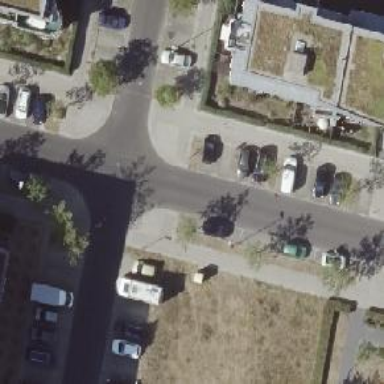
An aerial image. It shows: Uncontrolled crossing on the road.